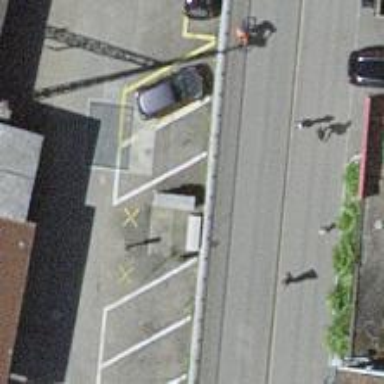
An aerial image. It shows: Bicycle parking facility.